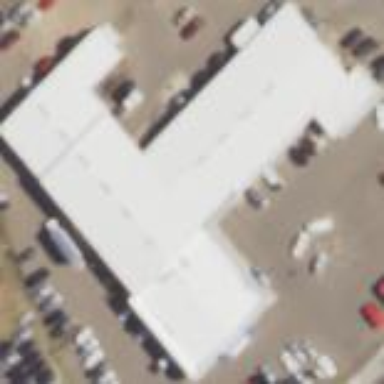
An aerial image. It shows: Retail building housing car shop.